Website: crate-barrel
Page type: account-selection
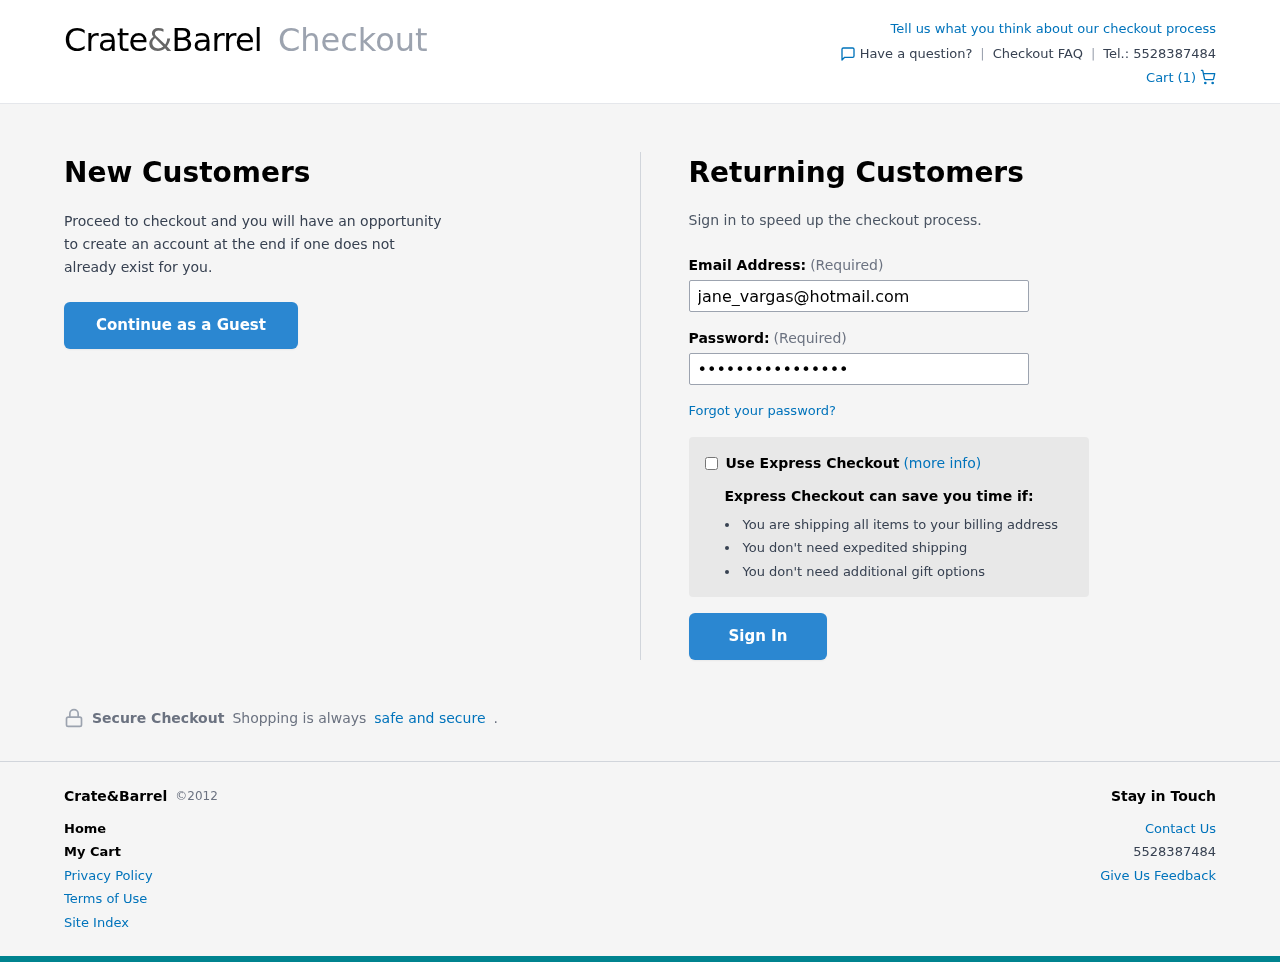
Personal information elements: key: PII_EMAIL
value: jane_vargas@hotmail.com
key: PII_PHONE
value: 5528387484
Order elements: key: ORDER_NUM_ITEMS
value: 1